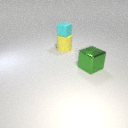
large yellow rubber cylinder below small cyan rubber cube